Question: I have a continuous flow of input data : more than 100.000. There are two values a time and an intensity. The data contains many peaks. Let se part of the data.

Objectives : Search for peaks -> identify them -> calculate area.
Problem : a huge peak (like the one betwen 8.0 and 8.5) could be contain multiple Gaussian (this is just one "normal", there are other type of estimation functions also) peaks for example.
Question : How can I "deconvolute" this peaks in order to measure the area of them.
Example : I want to do something similar like the following matlab code :
<URL>
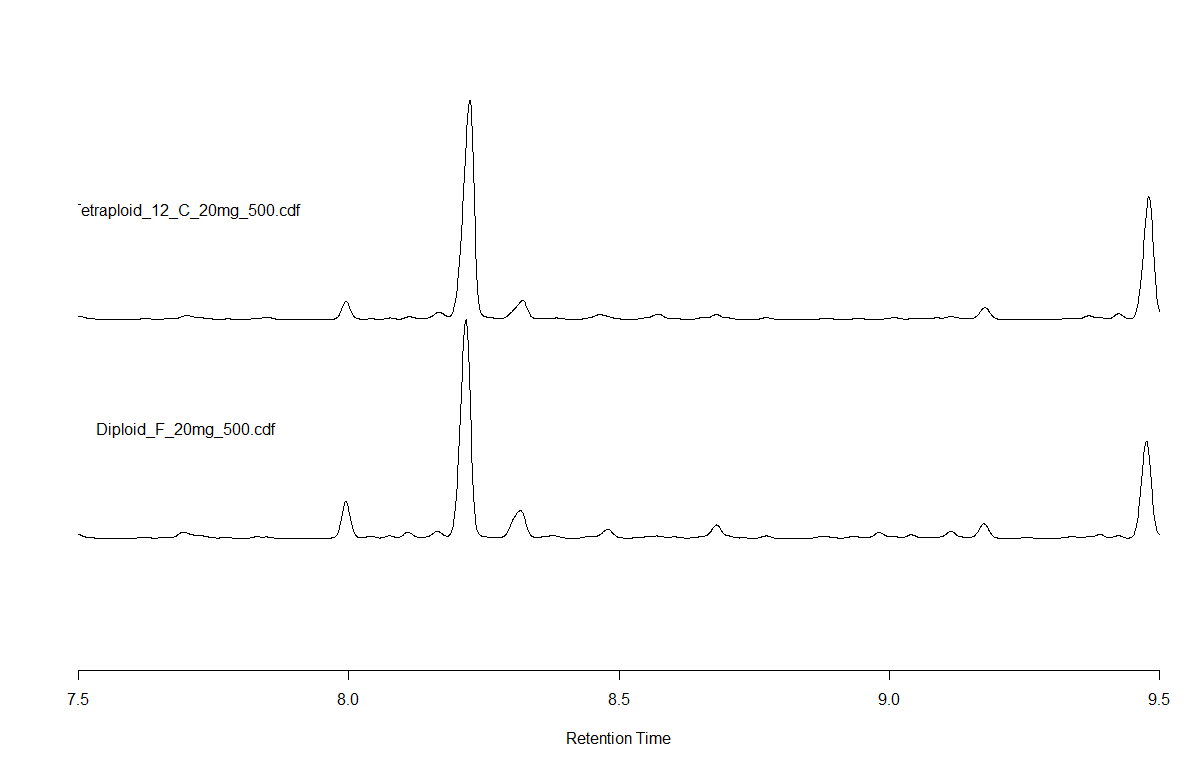
Answer: Well, if "iPeak" is good enough, just port the code to R. There are a couple packages in R that do thresholded peak finding. Naturally I forgot their names, being away from my main machine. If I can refresh my brain... possible fits for you: PROcess, ppc, seewave, Peaks, and the one I like: pracma.
Note: I found these using the incredibly useful tool 'sos'